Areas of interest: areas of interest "Exhibition and Convention Center"
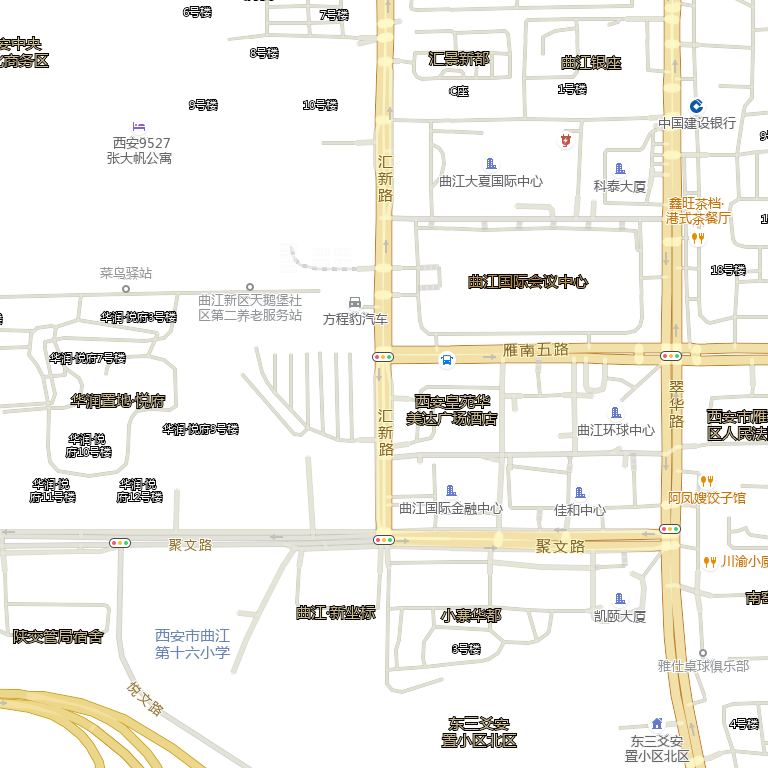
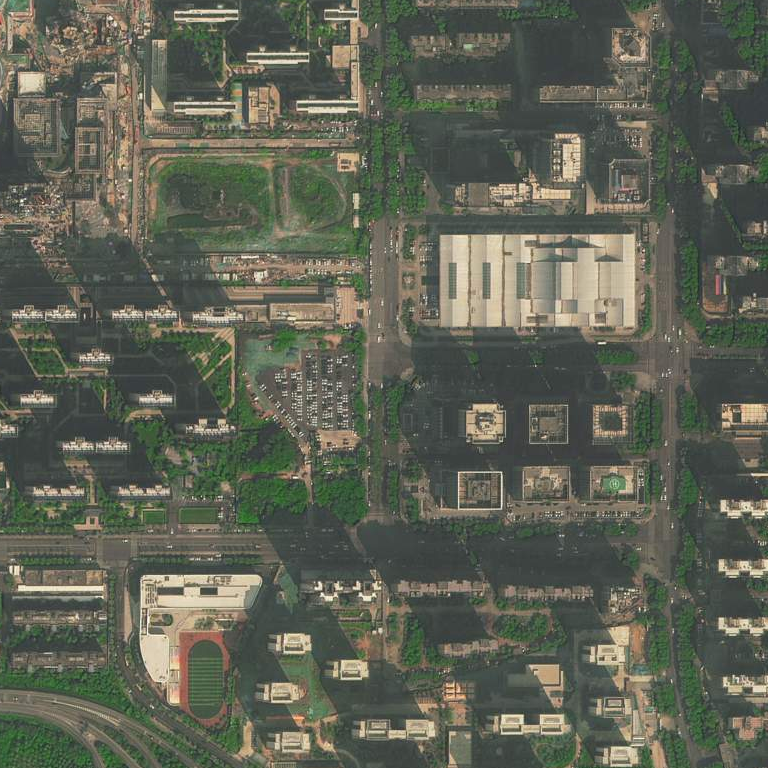